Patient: sex F, age 66
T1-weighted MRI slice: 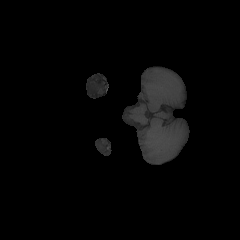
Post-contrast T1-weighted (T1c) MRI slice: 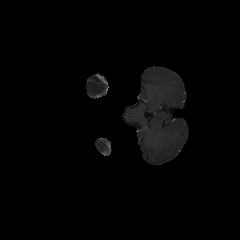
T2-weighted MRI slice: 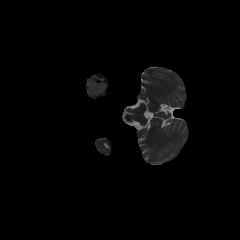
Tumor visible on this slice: yes
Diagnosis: Astrocytoma, IDH-wildtype
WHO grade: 2